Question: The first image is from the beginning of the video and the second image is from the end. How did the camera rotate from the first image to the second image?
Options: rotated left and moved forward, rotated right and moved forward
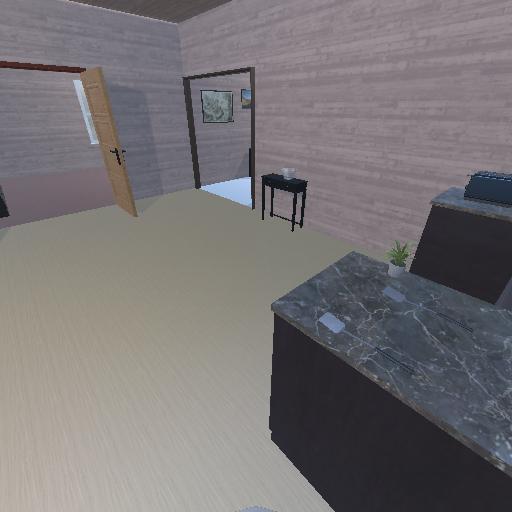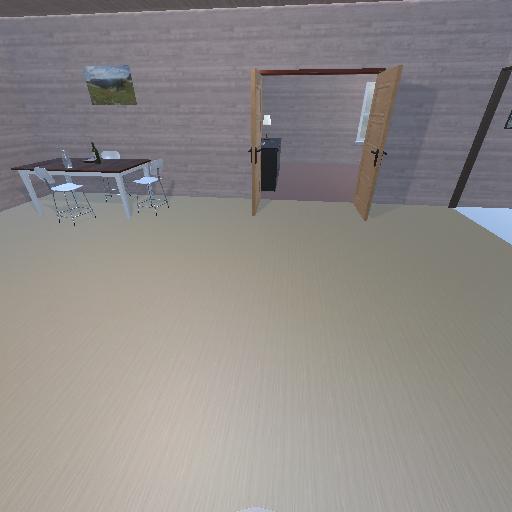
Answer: rotated left and moved forward